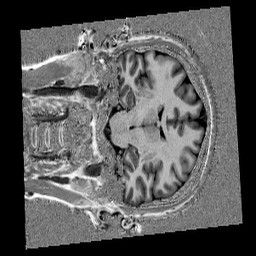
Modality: UNIT1
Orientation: coronal
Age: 37
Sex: female
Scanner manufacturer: siemens
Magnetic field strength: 3 T
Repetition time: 5 s
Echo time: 0.00298 s